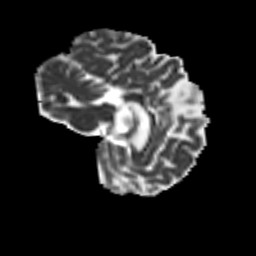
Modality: MD
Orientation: sagittal
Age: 31
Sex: male
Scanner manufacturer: siemens
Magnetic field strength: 3 T
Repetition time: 8.6 s
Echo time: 0.095 s